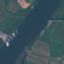
Land use / land cover: River